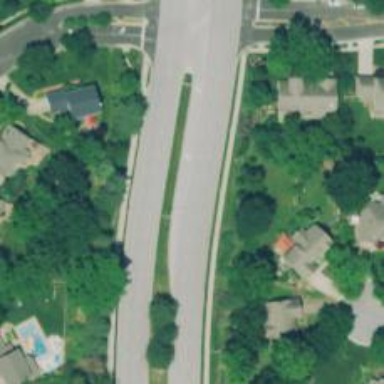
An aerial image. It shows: Dash road marking.